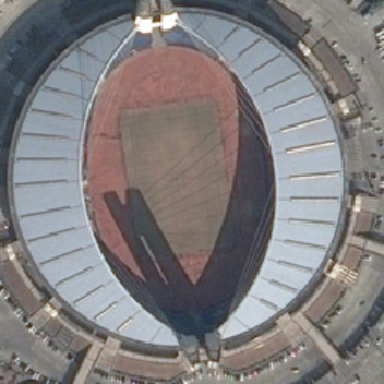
Many cars and circular roads surround the circular stadium .